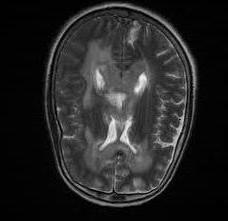
Label: notumor